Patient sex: M
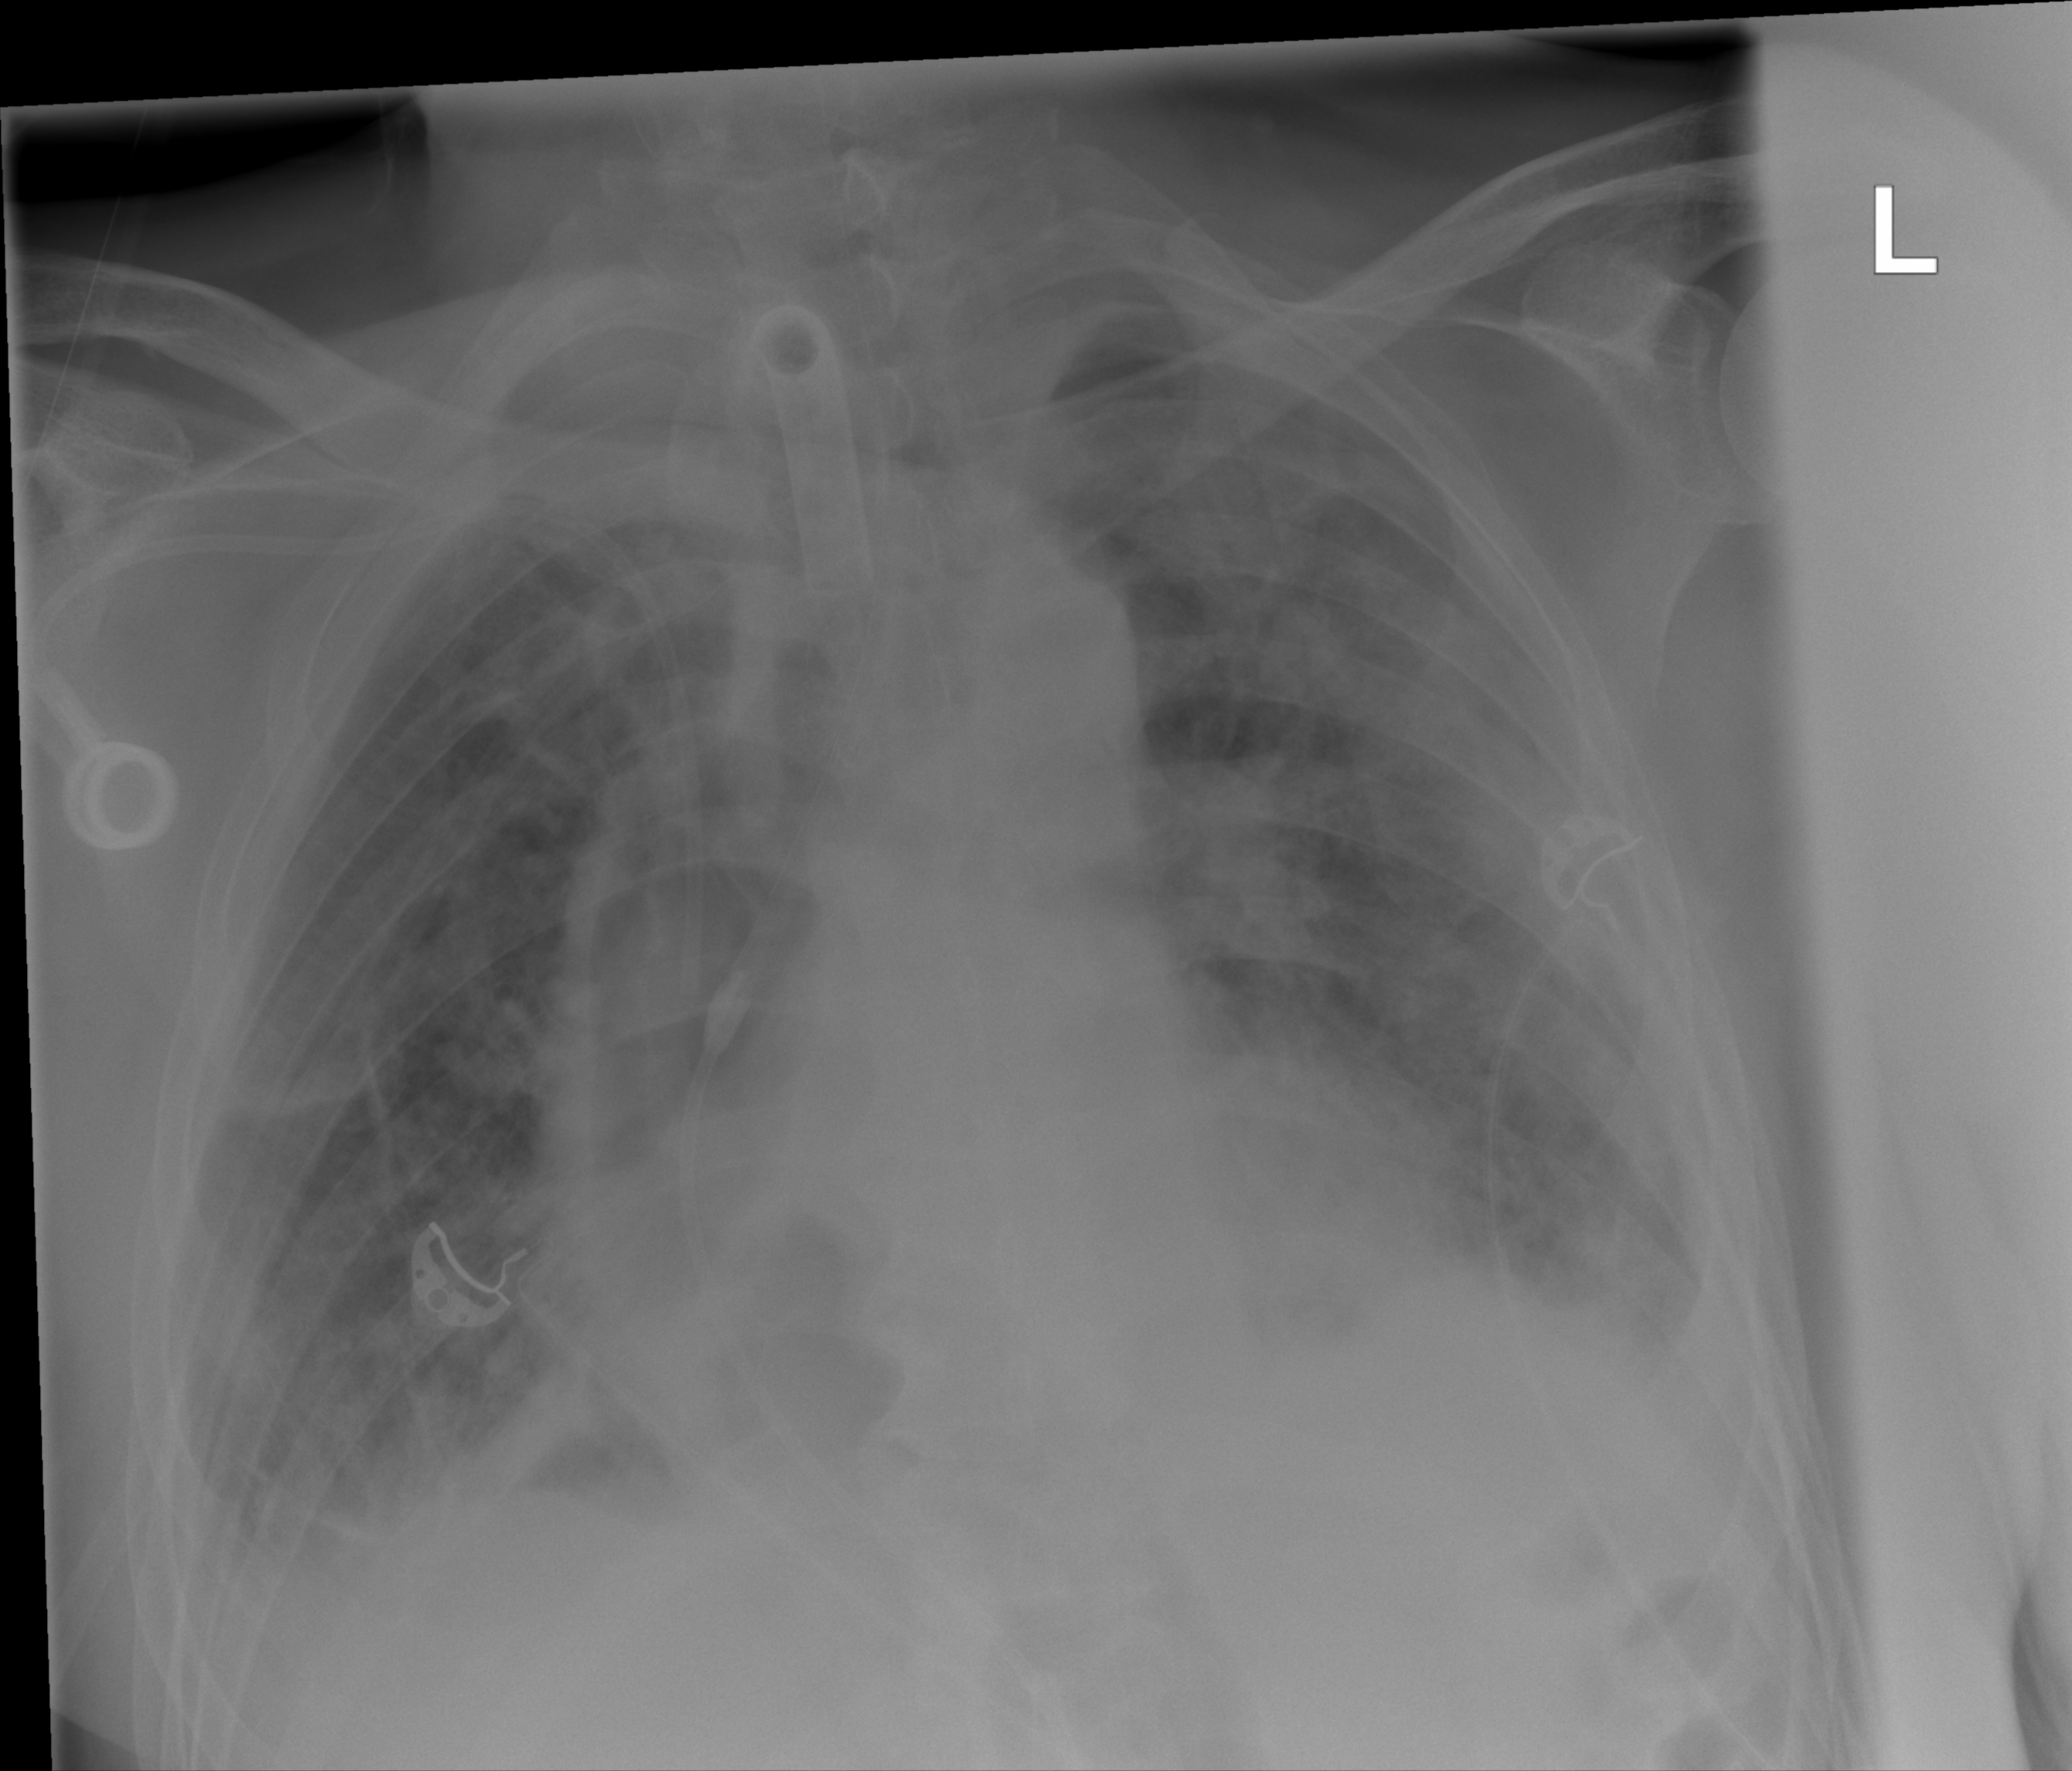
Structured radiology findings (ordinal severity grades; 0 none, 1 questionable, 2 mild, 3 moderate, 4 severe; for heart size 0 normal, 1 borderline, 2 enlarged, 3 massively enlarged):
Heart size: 2
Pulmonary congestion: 2
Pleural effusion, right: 2
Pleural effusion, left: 2
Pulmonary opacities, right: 2
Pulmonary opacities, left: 2
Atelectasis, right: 2
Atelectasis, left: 2